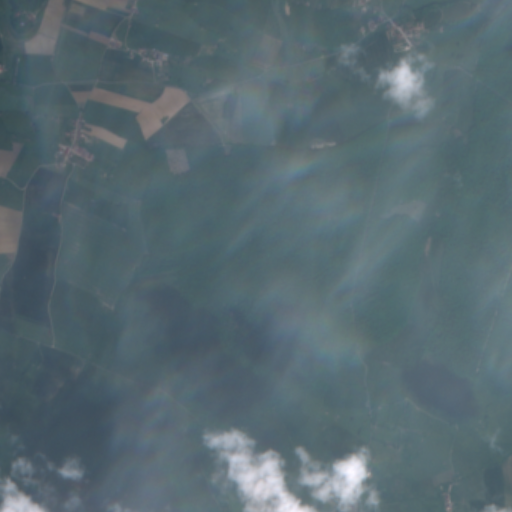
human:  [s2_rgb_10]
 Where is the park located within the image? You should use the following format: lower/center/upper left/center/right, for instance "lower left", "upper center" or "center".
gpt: The park is located in the upper right of the image.
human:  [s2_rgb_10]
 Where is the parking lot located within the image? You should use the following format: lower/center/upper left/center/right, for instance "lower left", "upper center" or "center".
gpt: The parking lot is located in the upper right of the image.
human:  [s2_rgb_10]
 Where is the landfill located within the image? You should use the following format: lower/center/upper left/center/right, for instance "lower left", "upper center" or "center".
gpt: There is no landfill in the image.